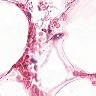
Metastatic tissue present: no